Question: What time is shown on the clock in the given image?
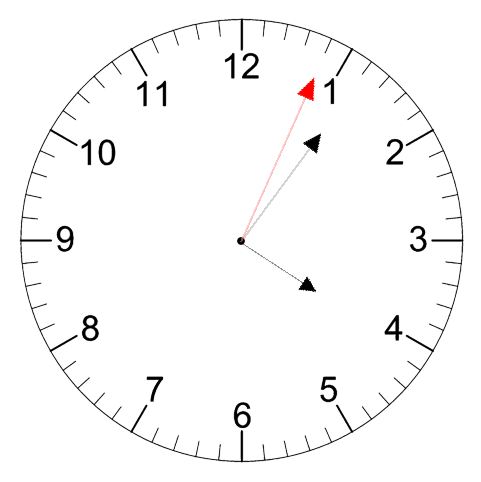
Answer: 04:06:04